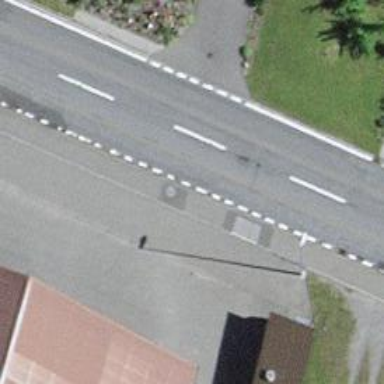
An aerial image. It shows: Secondary road with asphalt surface.